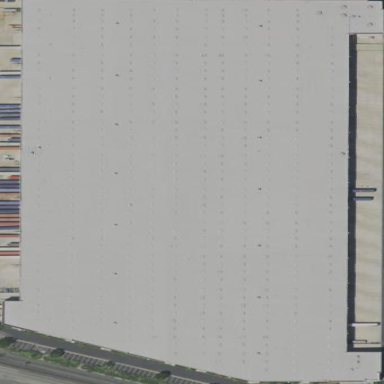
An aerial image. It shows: Warehouse.